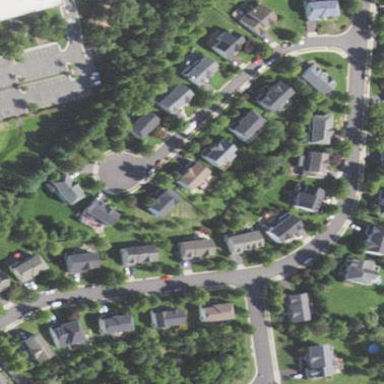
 creating serene atmosphere in the neighbourhood."